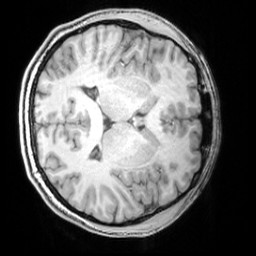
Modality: T1w
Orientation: axial
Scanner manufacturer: siemens
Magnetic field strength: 3 T
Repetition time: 1.81 s
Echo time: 0.00345 s